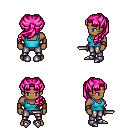
a pixel art fantasy rpg character, male body template, human, dark skin, teal pirate shirt, metal pants, pink princess hairstyle, leather bracers, metal boots, dagger, four views (front, back, left, right), 2x2 character sprite sheet, small pixel art, hard edges, no anti-aliasing